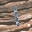
Label: 1